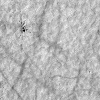
Atmospheric dust classification: not_dusty